Question: What is the result of this measurement?
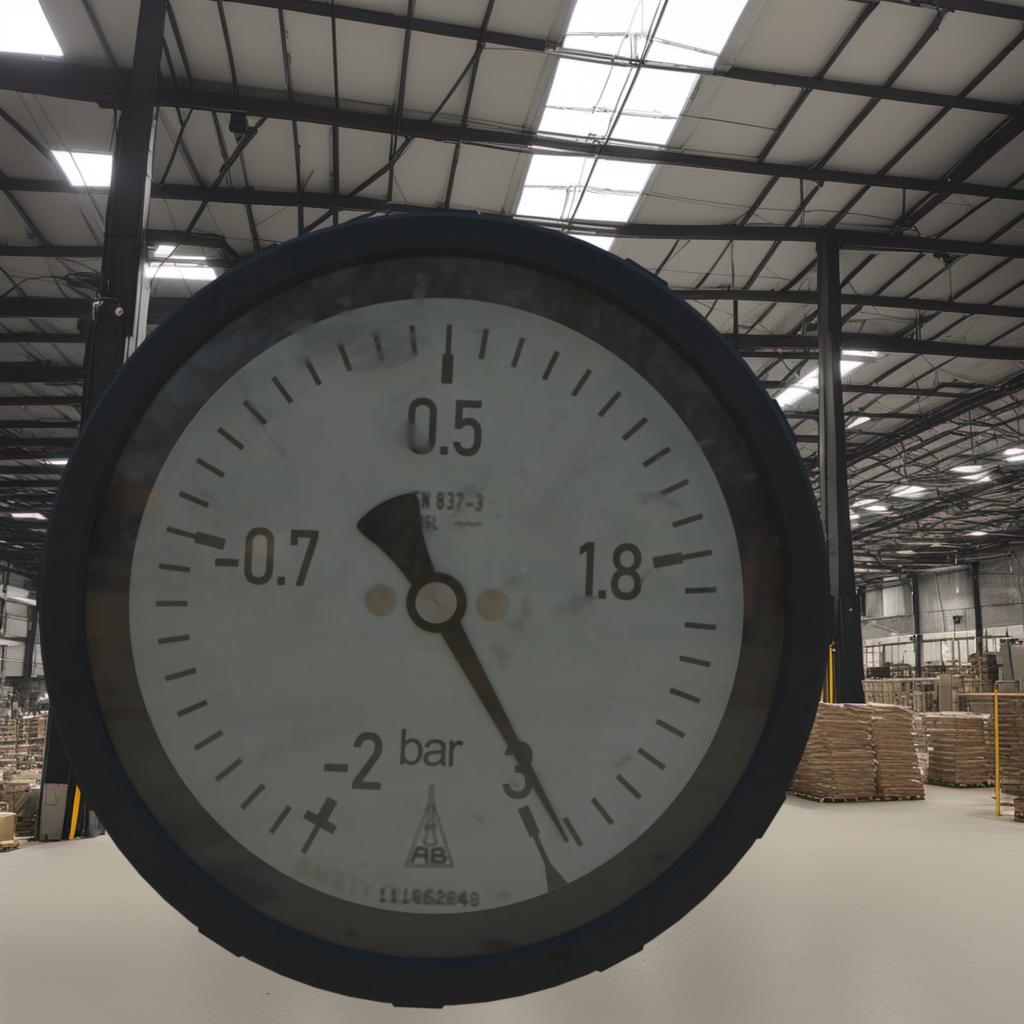
Answer: The result is 2.98
Question: What is the reading range of this measurement?
Answer: The range is from -2 to 3
Question: What is the minimum and maximum value range of the measurement in the image?
Answer: The minimum value is -2 and the maximum value is 3